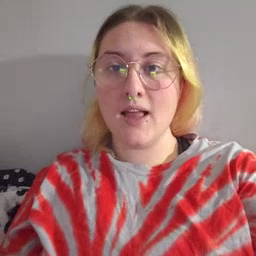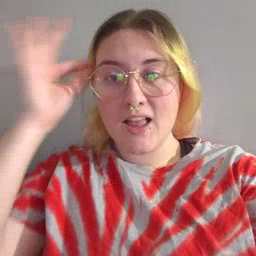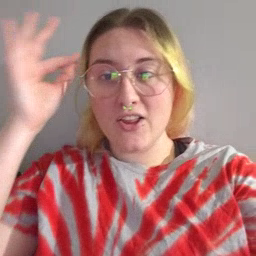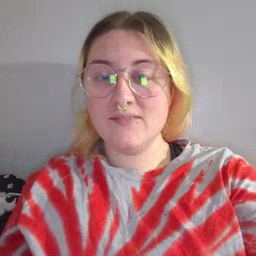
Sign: hair